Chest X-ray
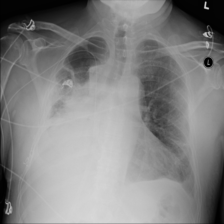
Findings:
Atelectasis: negative
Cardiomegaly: negative
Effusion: negative
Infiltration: negative
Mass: negative
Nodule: negative
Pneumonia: negative
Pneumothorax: negative
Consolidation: negative
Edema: negative
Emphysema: negative
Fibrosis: negative
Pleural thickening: negative
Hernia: negative